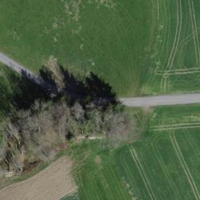
EUNIS habitat code: 52
Species observed at this site:
Corylus avellana